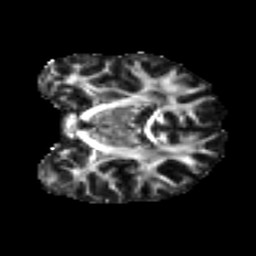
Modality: FA
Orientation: coronal
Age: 28
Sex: male
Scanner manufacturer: ge
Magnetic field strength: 3 T
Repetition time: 7.8 s
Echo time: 0.061 s